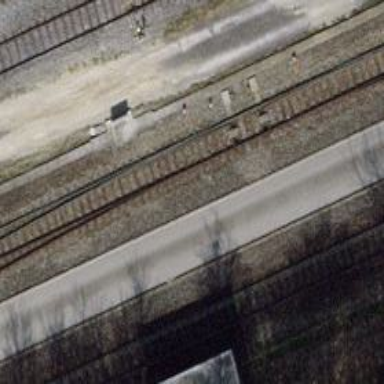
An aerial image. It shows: Railway switch.